Question: I have an 'UIViewController' with an 'UITableView' inside of an 'UINavigationController'.
When I hide the navigation bar with
'''
[self.navigationController setNavigationBarHidden:YES animated:YES];
'''
the table view is resized and a new cell is displayed at the bottom.
This cell layouts it's subviews inside of the animation that hides the navigation bar.

Is there a way to exclude the layout of the cell from the animation?
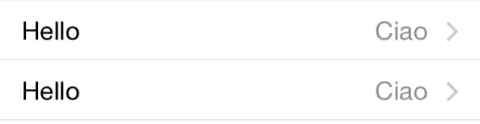
Answer: You can prevent the cell from animating by implementing the UITableViewDelegate method 'tableView:willDisplayCell:forRowAtIndexPath:' as such:
'''
- (void)tableView:(UITableView *)tableView willDisplayCell:(UITableViewCell *)cell forRowAtIndexPath:(NSIndexPath *)indexPath
{
[UIView performWithoutAnimation:^{
[cell layoutIfNeeded];
}];
}
'''